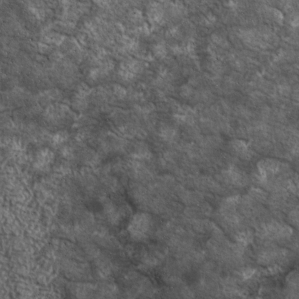
Label: non_frost